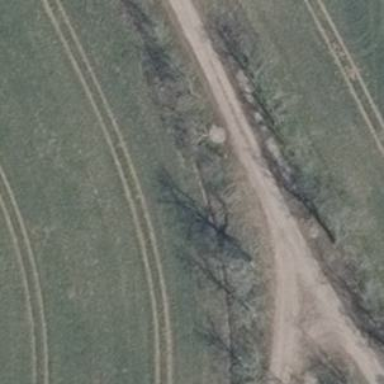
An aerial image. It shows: Row of trees in natural setting.